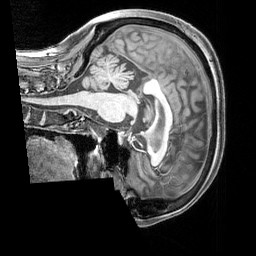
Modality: T1w
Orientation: sagittal
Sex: female
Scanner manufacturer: siemens
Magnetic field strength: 3 T
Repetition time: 2.3 s
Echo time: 0.00226 s